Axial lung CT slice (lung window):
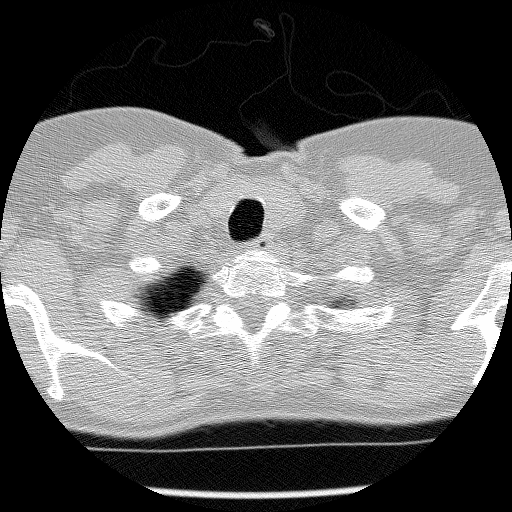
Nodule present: no